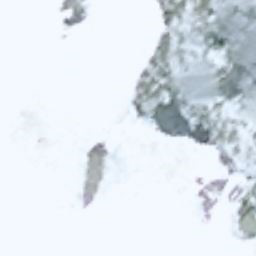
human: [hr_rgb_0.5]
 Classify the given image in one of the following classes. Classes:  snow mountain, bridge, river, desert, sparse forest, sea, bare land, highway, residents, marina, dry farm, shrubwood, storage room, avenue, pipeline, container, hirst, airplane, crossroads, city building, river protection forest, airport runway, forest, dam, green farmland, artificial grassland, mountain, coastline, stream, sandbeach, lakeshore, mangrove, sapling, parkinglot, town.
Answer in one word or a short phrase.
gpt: snow mountain